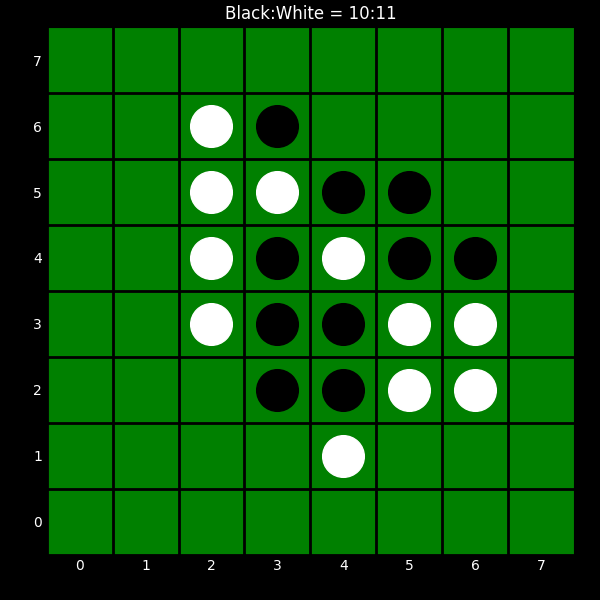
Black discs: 10
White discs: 11